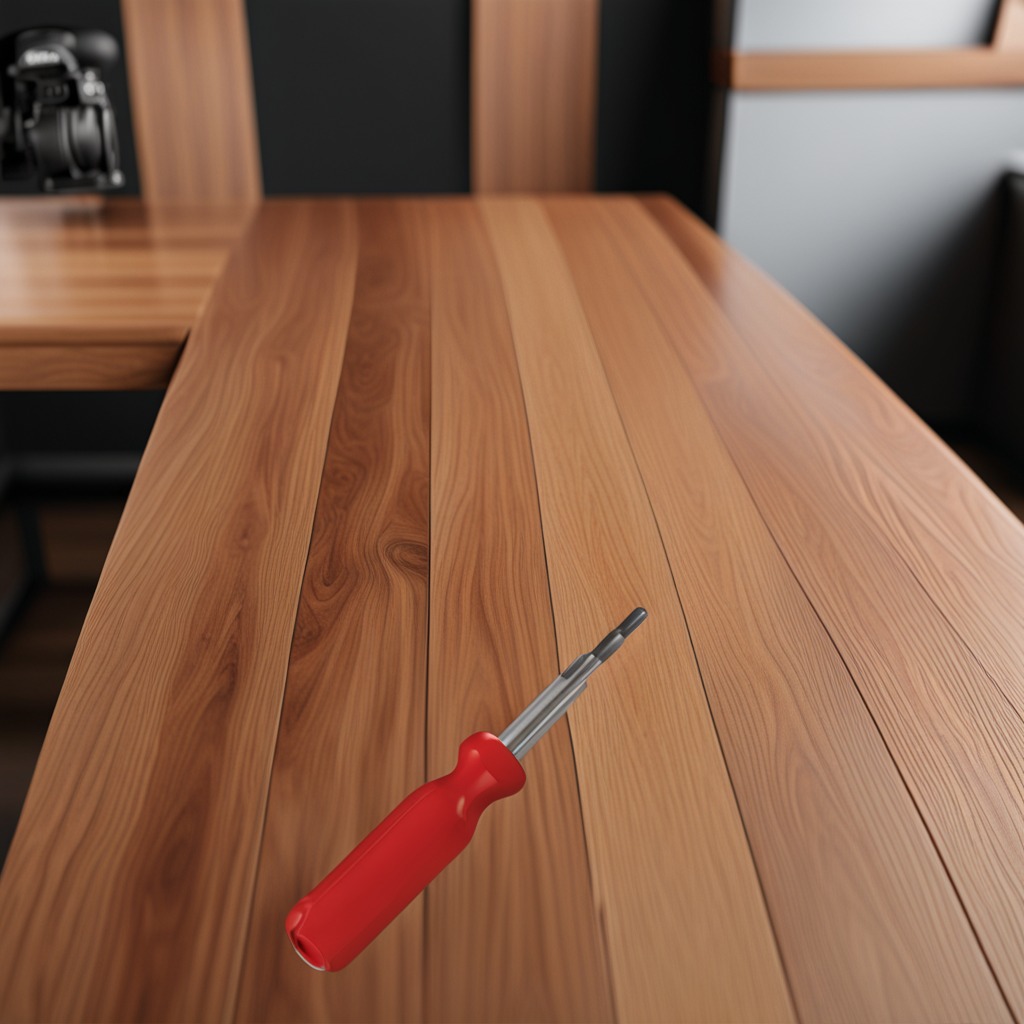
A screwdriver is lying on the wooden table in the carpentry studio.